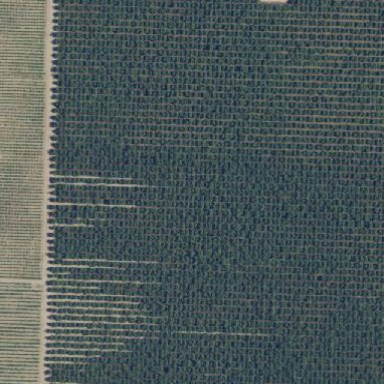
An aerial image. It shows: Almond orchard with rows of almond trees.